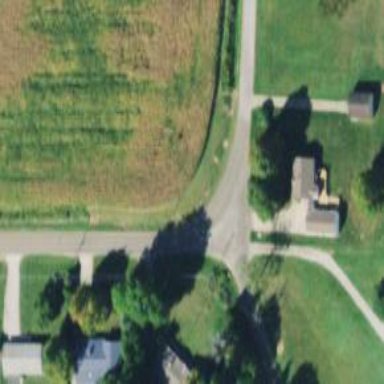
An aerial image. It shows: Road with stop sign.